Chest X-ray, PA view. Patient: 44 years old, sex F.
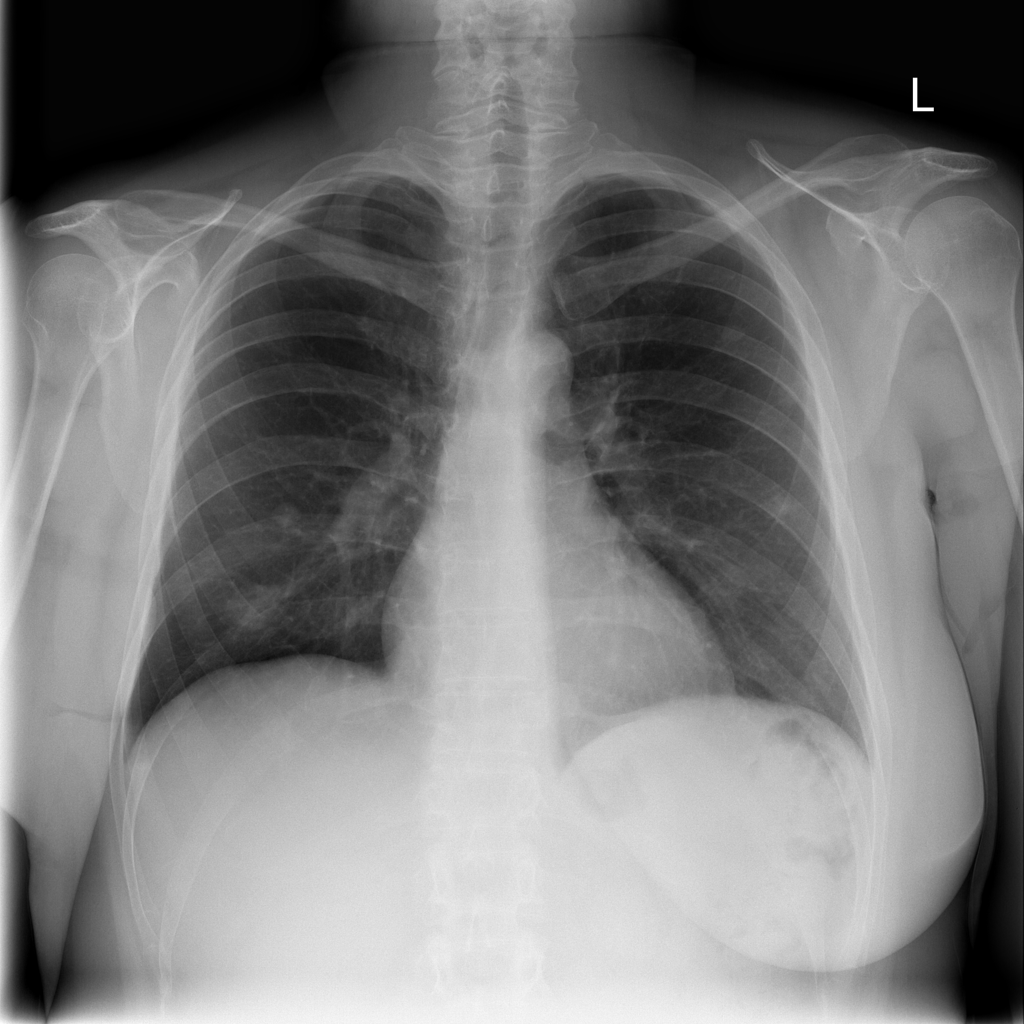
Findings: Infiltration, Nodule